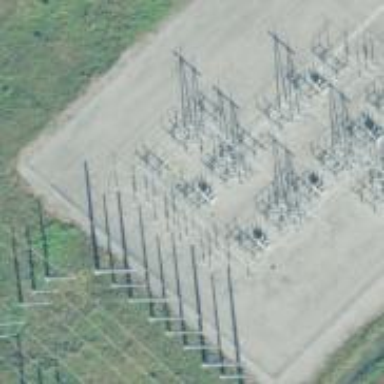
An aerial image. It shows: Switch used for power control.